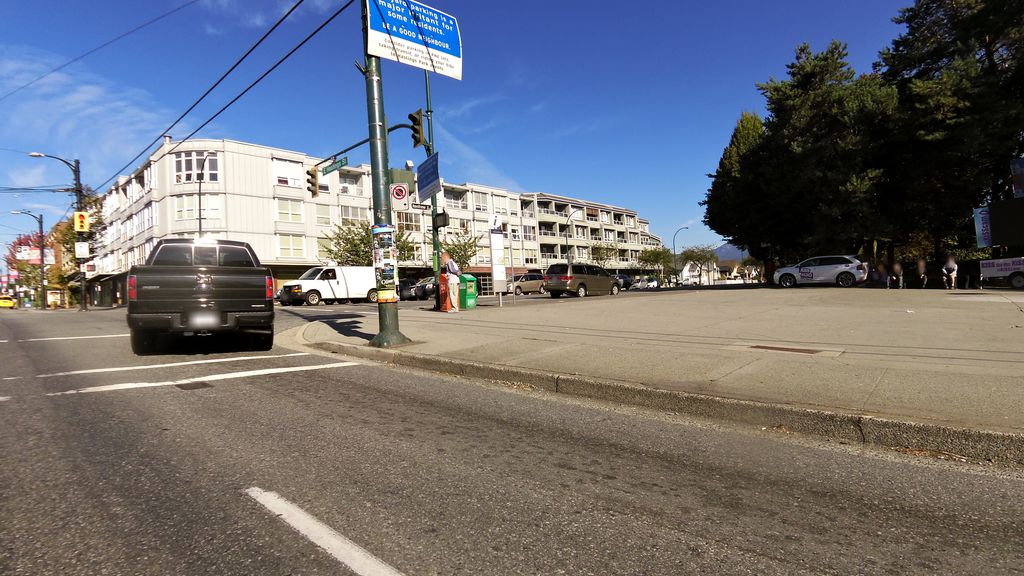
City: vancouver